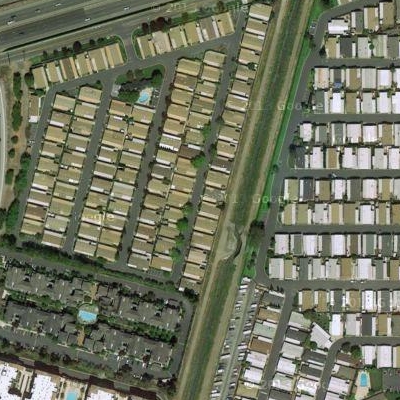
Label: Resident